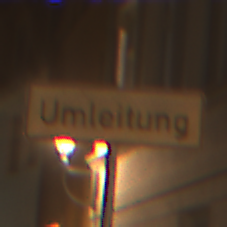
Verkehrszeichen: Umleitungsankuendigung
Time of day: Night
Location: Outdoor (Urban)
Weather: Clear
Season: NotSpecified
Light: Artificial